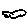
Label: cloud